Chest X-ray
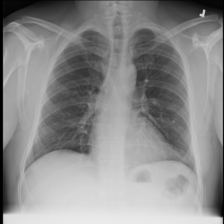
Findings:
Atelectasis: negative
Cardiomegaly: negative
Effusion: negative
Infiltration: negative
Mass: negative
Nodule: negative
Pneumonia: negative
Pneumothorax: negative
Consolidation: negative
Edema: negative
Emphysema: negative
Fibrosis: negative
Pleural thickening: negative
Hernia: negative